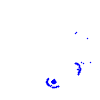
Particle: electron